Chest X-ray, PA view. Patient: 53 years old, sex M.
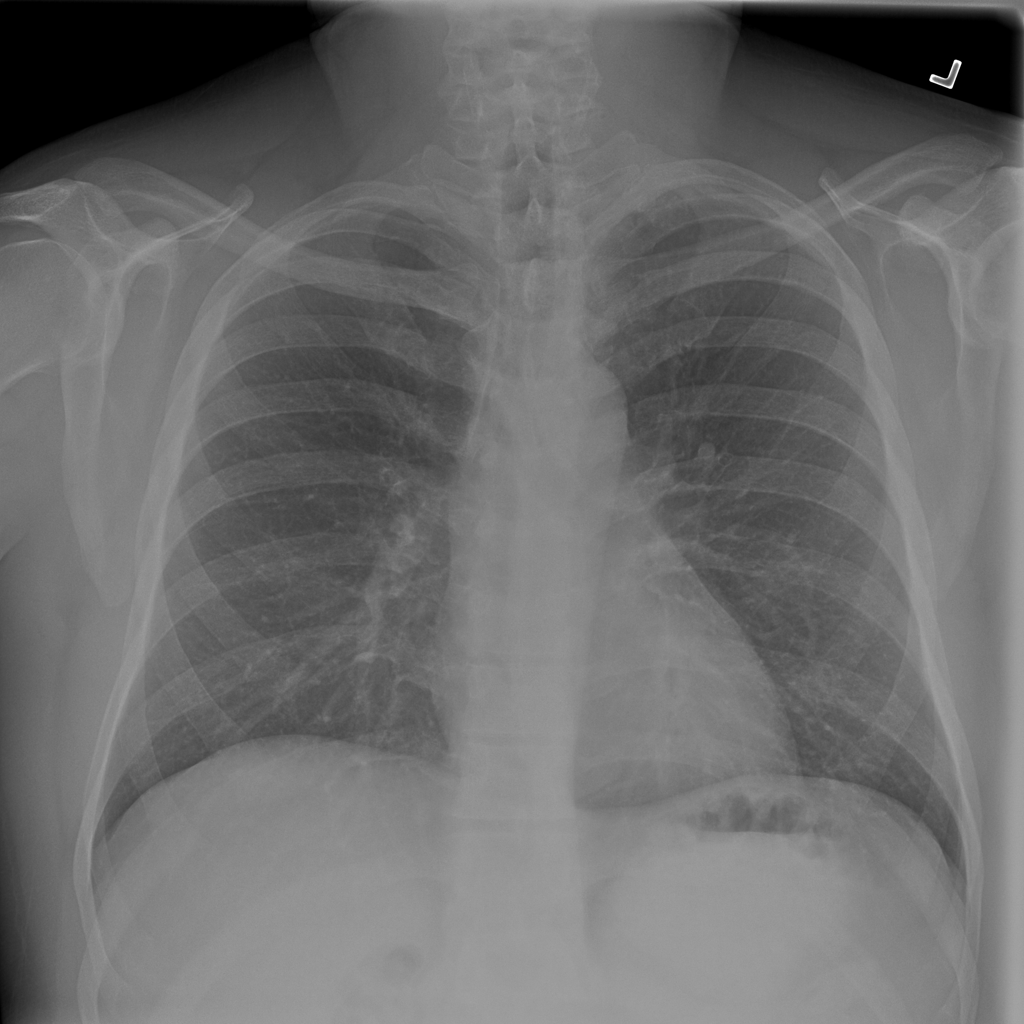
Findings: No Finding